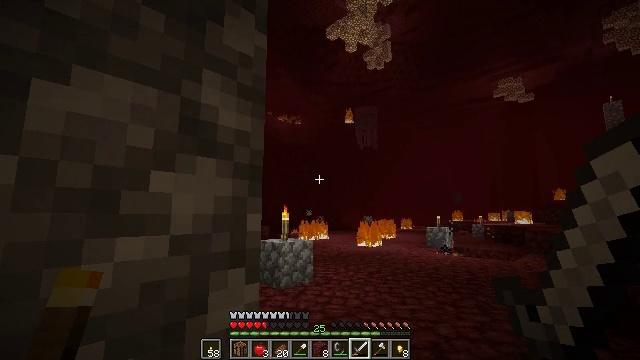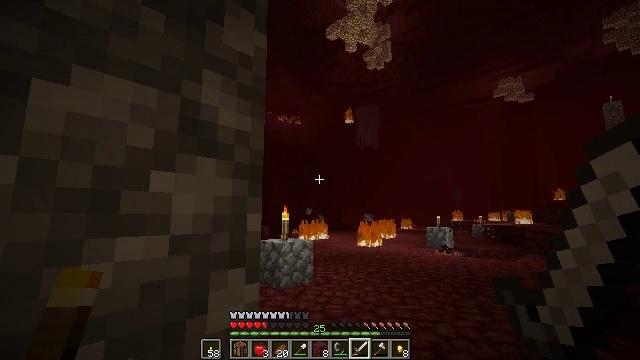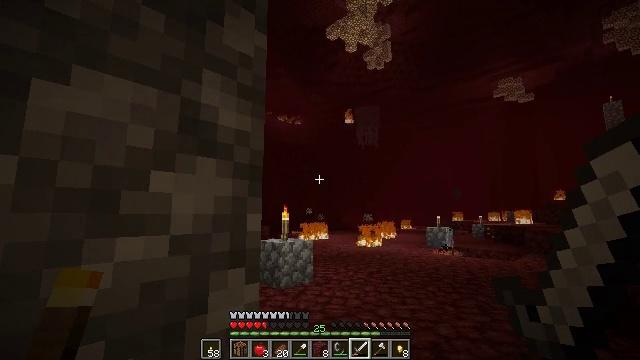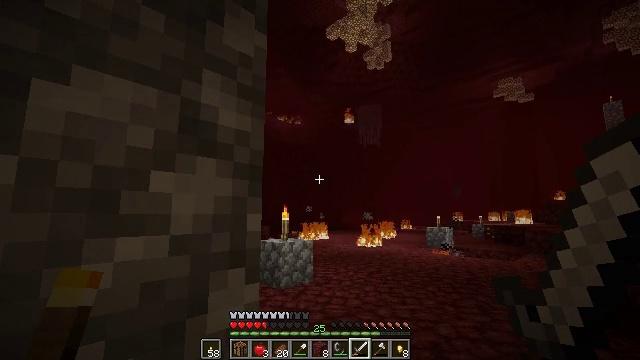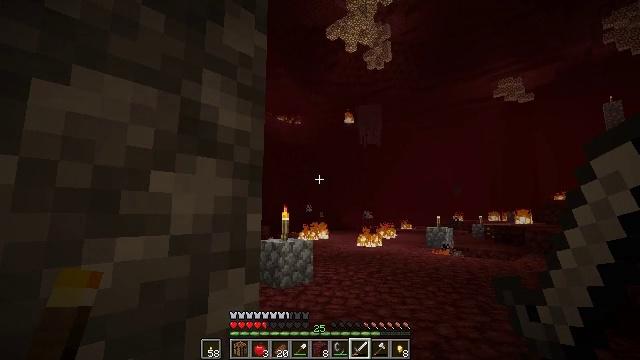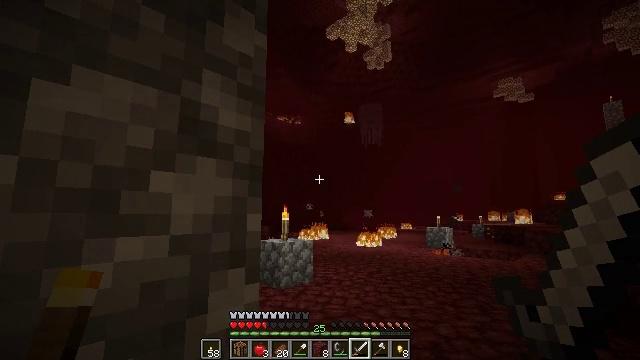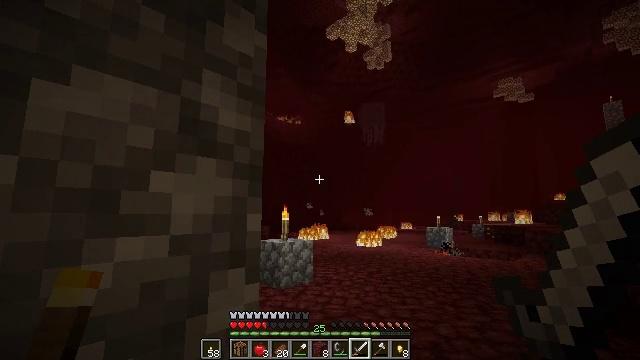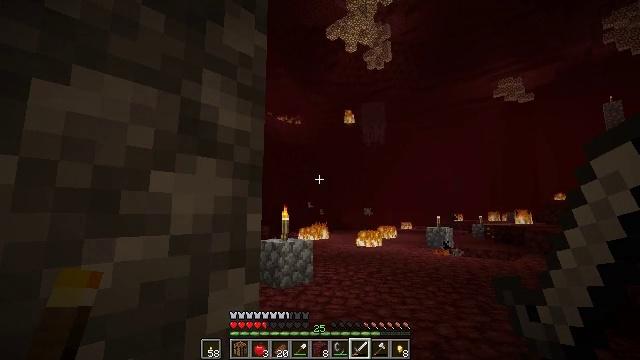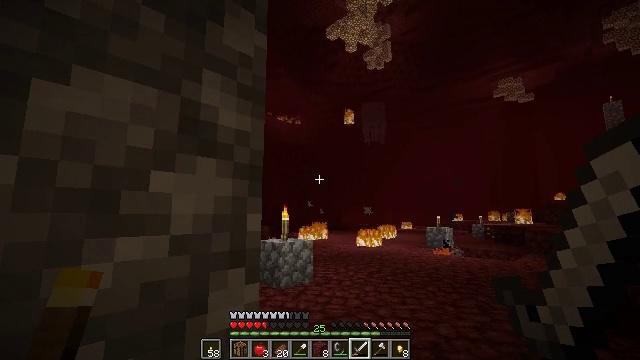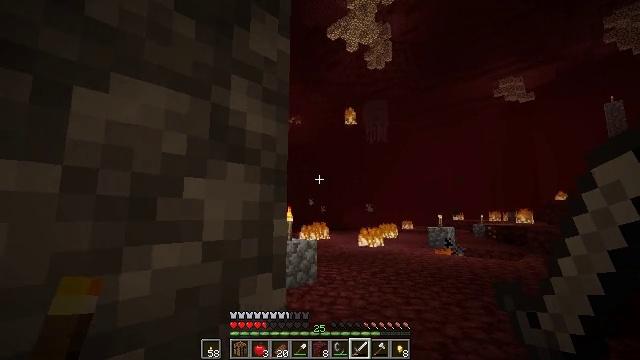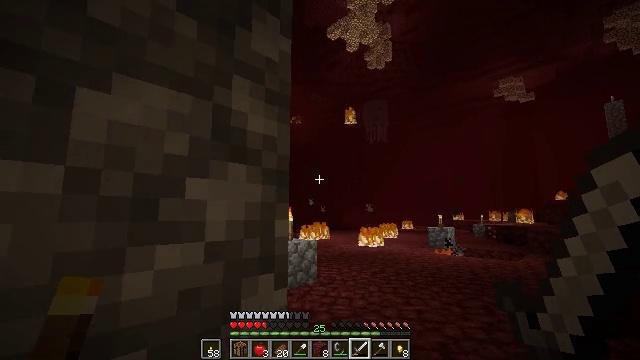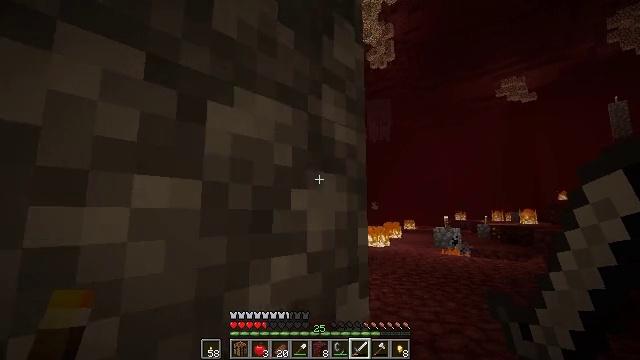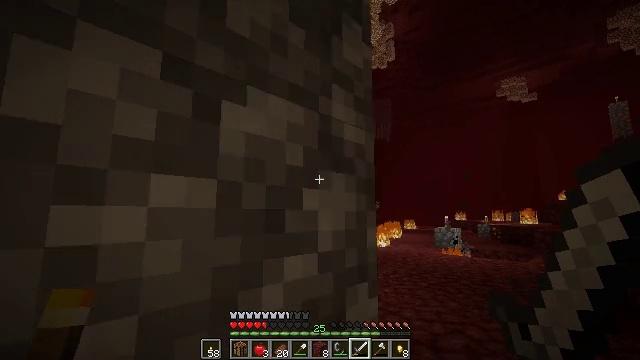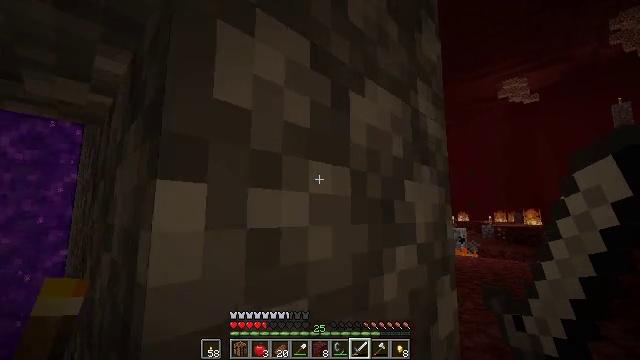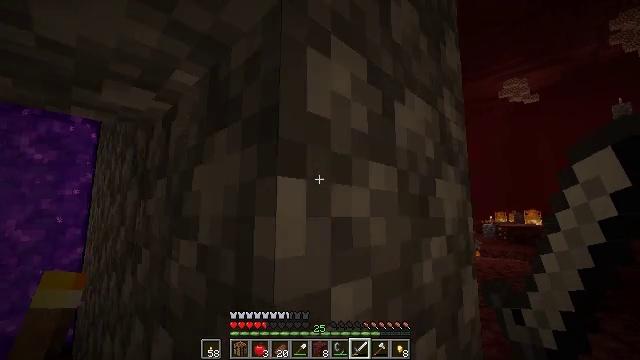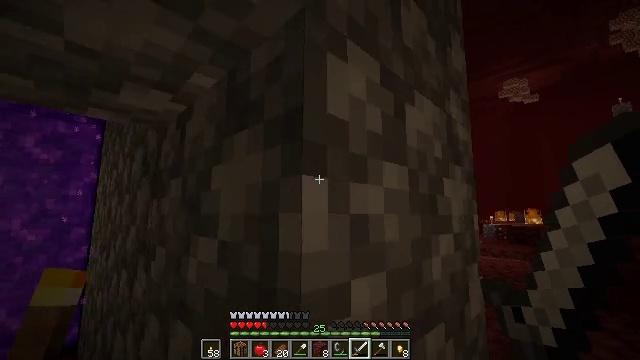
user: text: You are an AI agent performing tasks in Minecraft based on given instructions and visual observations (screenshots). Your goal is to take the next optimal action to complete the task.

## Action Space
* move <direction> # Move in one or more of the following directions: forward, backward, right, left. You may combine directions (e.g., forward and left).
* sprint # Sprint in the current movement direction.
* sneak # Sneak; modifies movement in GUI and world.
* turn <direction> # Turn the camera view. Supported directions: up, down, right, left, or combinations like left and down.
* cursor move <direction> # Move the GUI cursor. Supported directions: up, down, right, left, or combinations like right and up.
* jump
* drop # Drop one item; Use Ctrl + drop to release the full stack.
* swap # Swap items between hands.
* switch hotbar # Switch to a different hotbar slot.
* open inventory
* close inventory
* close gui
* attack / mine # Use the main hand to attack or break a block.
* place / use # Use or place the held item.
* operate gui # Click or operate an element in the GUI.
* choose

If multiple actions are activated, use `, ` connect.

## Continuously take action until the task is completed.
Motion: motion action
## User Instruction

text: Use diamonds and a stick to craft a diamond sword.
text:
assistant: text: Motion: no_op
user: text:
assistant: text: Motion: no_op
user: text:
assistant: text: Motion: no_op
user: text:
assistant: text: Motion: no_op
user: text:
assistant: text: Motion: no_op
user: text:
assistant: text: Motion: no_op
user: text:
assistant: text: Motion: no_op
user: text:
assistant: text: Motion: no_op
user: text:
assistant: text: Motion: move left
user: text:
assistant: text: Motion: move left
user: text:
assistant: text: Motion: move left
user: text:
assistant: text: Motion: move left
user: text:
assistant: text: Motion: move left
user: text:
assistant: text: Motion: move left
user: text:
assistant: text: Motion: move left
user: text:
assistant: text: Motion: move left
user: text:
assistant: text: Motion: move left
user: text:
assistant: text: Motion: move left
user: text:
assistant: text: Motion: move left, turn right
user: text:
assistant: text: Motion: move left, turn right
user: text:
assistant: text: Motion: move left, turn right
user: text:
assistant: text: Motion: move left, turn right
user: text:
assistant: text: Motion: move left, turn right
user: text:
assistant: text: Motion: turn right
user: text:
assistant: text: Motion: turn right
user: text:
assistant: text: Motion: turn right and down
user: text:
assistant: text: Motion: turn right and down
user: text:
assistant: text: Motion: turn right and down
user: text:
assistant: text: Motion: turn right and down
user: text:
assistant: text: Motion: turn right